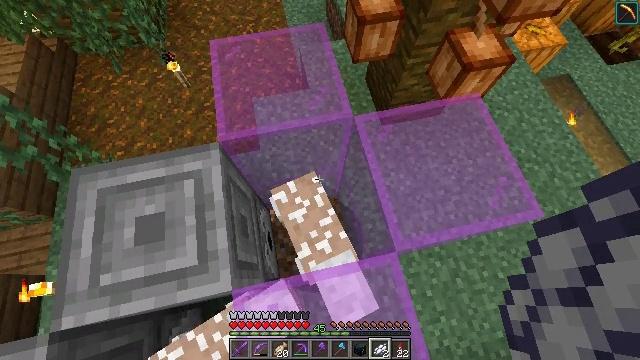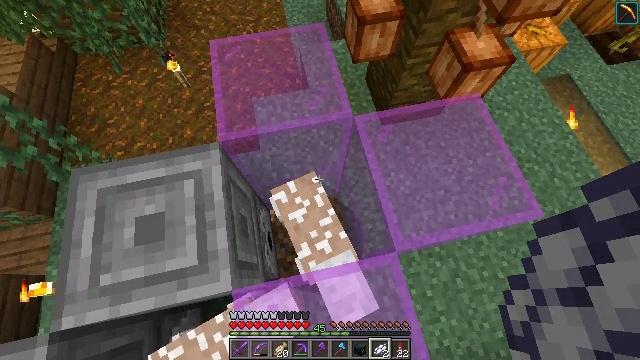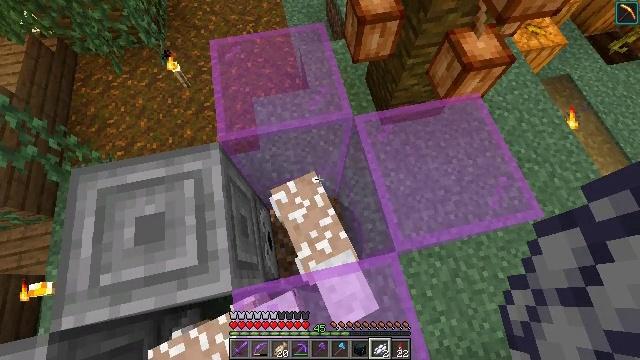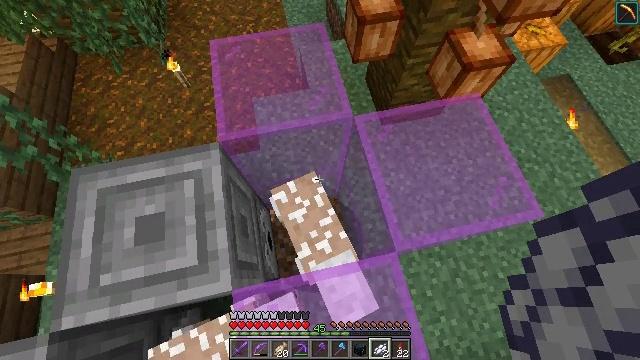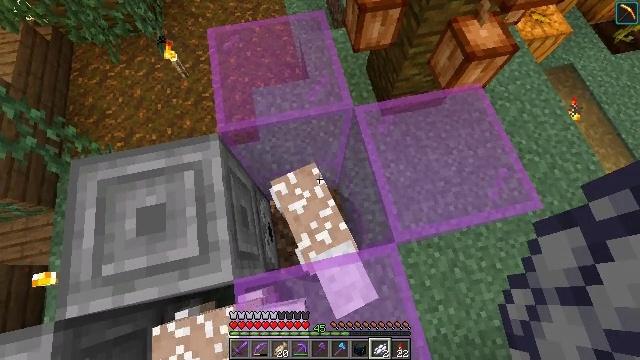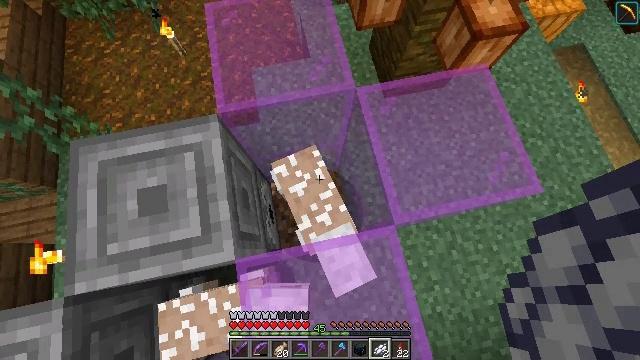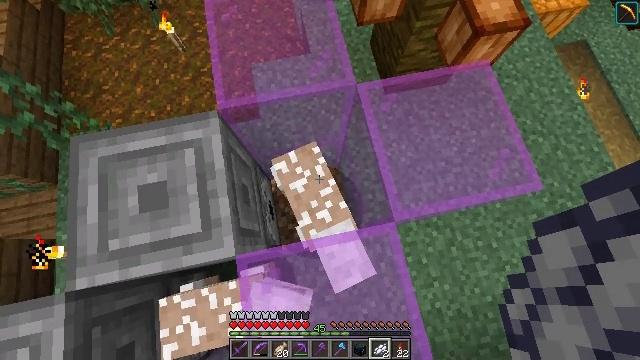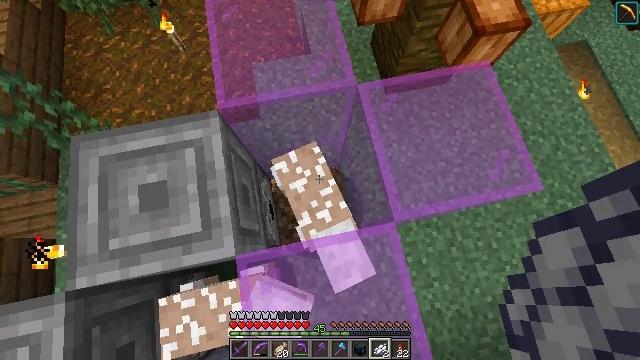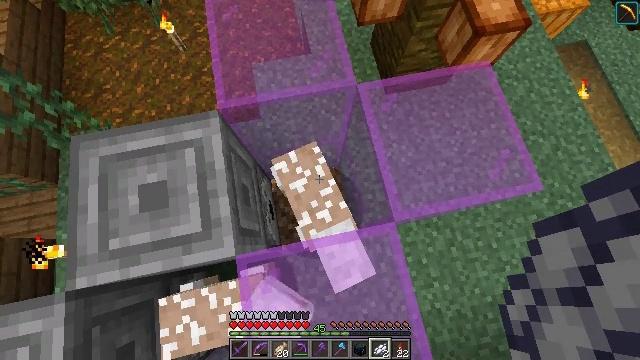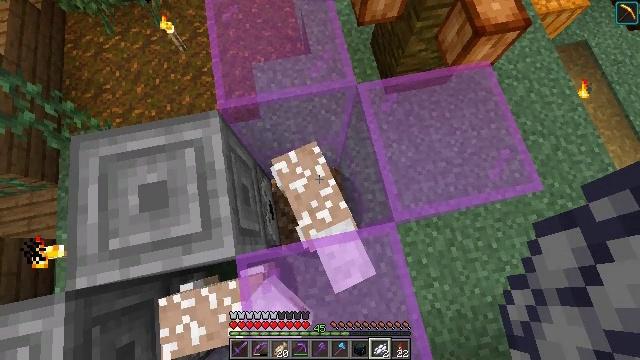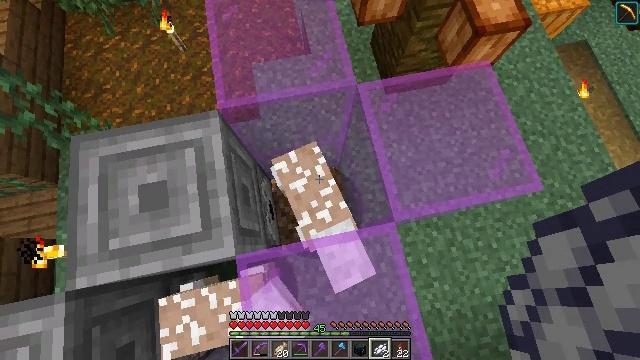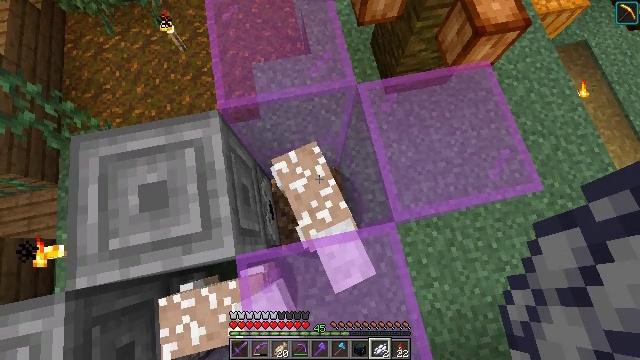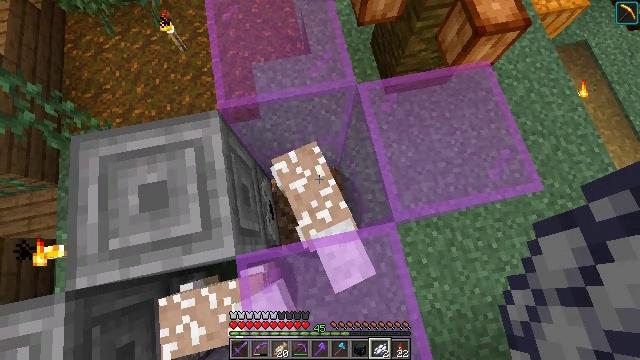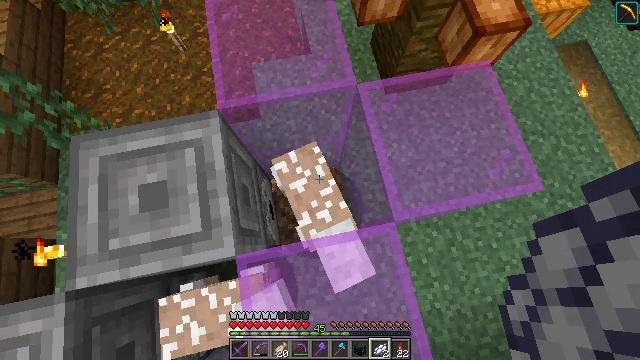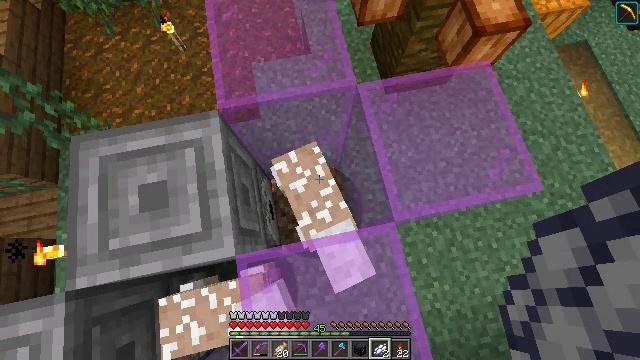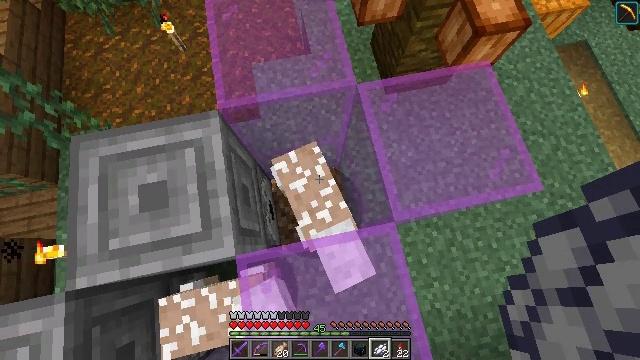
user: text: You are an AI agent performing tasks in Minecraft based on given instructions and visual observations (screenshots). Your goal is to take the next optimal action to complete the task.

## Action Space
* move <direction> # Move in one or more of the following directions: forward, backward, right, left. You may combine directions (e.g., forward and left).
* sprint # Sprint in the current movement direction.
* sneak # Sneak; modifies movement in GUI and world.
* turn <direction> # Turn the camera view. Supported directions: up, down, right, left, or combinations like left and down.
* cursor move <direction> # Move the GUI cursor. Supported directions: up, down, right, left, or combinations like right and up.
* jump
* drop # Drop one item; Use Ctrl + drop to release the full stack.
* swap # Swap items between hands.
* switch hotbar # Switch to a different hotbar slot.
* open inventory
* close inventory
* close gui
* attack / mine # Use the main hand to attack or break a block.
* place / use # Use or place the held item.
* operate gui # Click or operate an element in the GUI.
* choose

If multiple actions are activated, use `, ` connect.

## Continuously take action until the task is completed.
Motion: motion action
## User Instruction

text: drop white dye
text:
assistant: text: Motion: no_op
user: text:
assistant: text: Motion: no_op
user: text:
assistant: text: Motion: no_op
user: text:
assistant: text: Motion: turn down
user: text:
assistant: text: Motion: turn down
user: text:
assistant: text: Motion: no_op
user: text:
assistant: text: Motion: no_op
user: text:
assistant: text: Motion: no_op
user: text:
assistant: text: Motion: no_op
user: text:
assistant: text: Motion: no_op
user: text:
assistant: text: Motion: no_op
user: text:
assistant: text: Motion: use / place
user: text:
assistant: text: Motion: use / place
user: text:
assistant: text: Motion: use / place
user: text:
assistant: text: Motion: use / place
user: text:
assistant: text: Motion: no_op
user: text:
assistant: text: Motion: no_op
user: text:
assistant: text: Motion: no_op
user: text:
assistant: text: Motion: no_op
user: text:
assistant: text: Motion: no_op
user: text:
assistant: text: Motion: no_op
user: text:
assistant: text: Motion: no_op
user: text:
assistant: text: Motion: no_op
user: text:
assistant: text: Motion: no_op
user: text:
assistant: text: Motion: no_op
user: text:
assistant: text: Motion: no_op
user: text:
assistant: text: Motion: no_op
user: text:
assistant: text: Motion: no_op
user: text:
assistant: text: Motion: no_op
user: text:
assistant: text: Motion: no_op